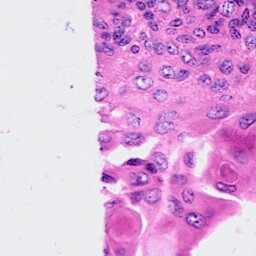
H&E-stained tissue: Cervix